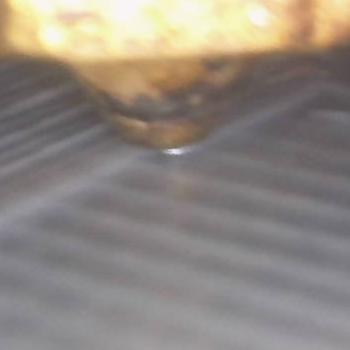
Flow rate: 89%